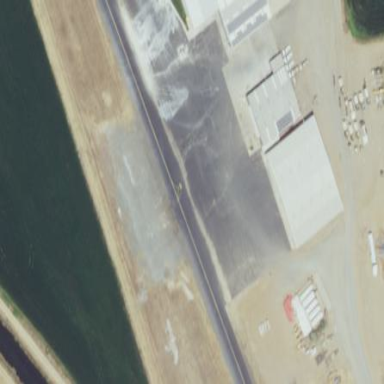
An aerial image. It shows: Apron at the airport.